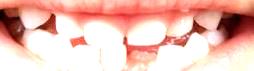
Condition: hypodontia